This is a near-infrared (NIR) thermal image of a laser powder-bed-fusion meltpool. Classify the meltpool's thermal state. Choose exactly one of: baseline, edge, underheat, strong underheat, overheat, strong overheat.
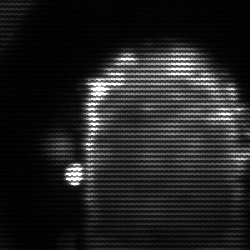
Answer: baseline